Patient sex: F
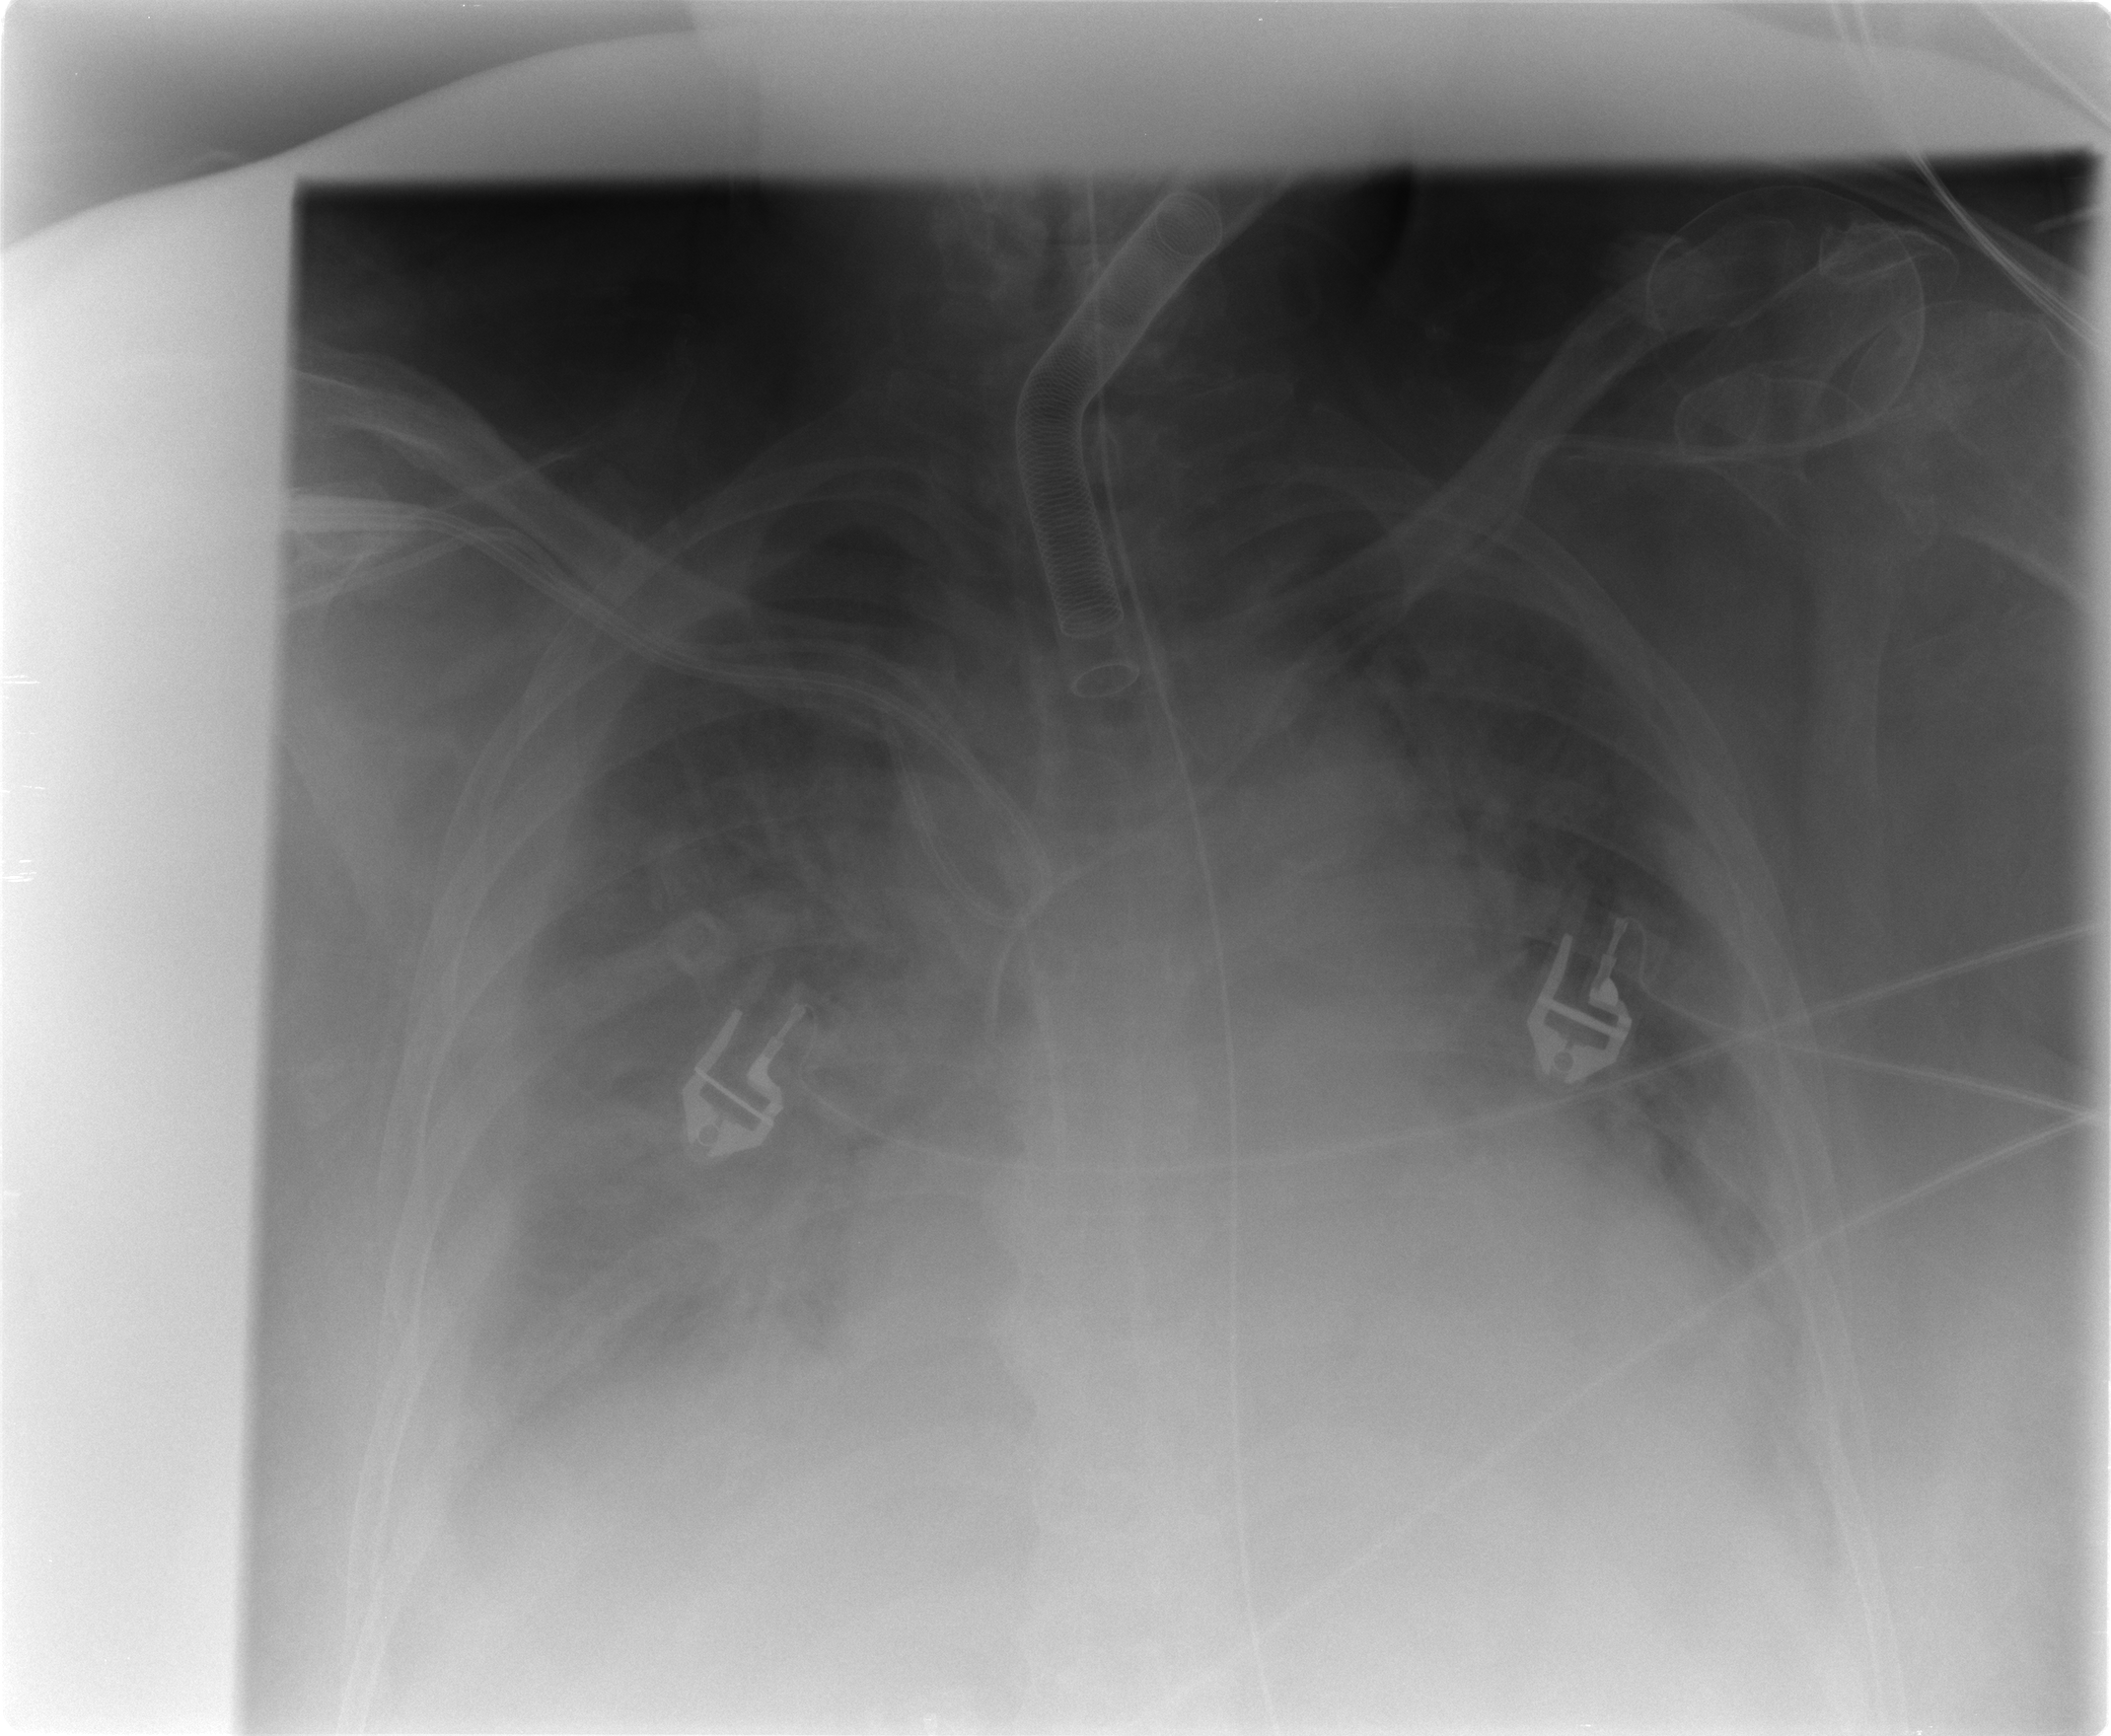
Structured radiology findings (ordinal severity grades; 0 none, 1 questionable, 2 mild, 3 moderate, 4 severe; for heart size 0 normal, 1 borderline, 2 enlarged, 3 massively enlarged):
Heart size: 2
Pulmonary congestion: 3
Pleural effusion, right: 3
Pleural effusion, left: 2
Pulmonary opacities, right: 3
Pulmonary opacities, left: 3
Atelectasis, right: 4
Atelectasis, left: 3